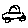
Label: car